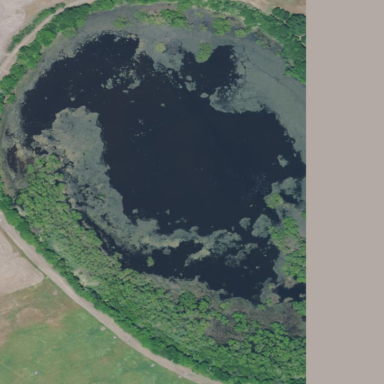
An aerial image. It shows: Carolina Bay wetland.